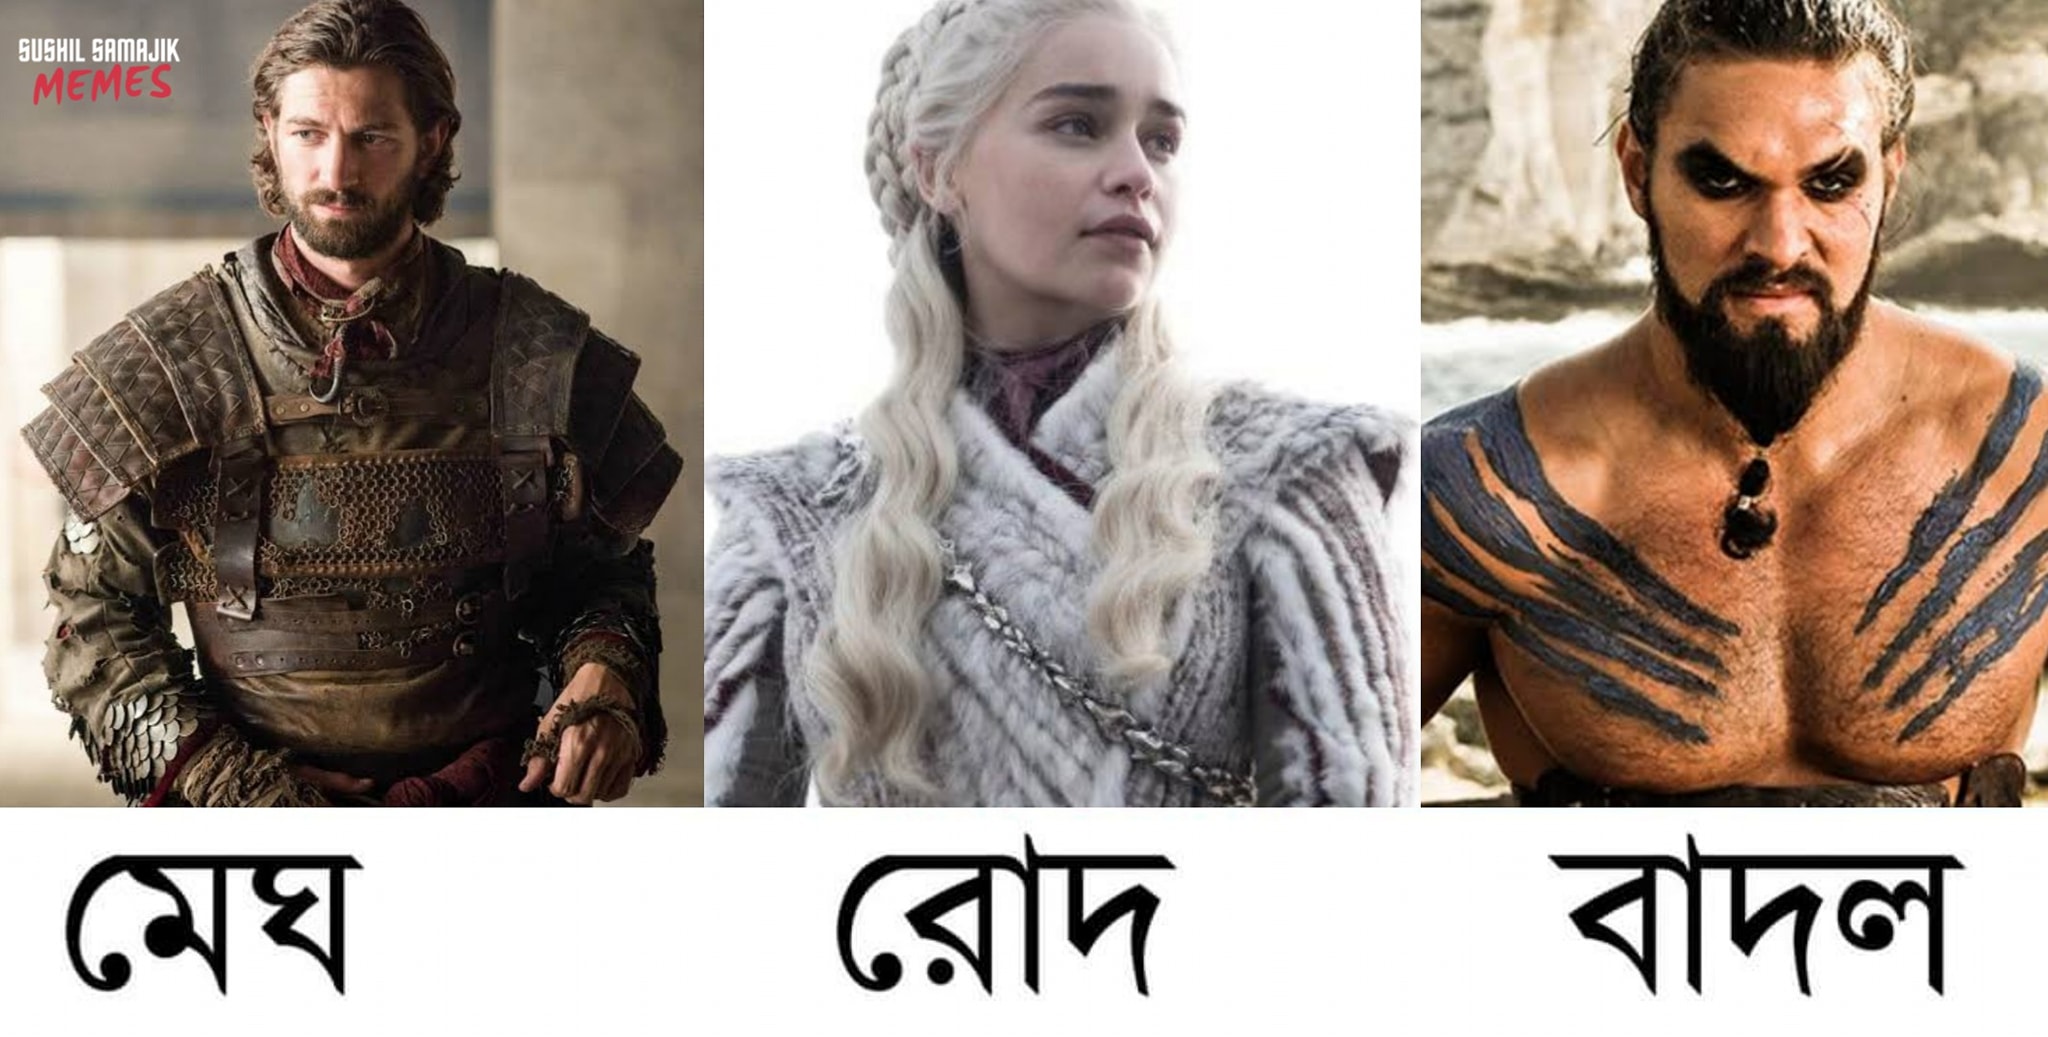
Caption: মেঘ    রোদ     বাদল
Label: hate